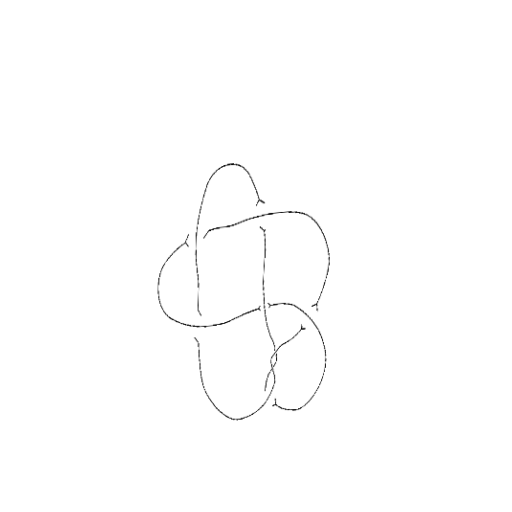
Crossing number: 8